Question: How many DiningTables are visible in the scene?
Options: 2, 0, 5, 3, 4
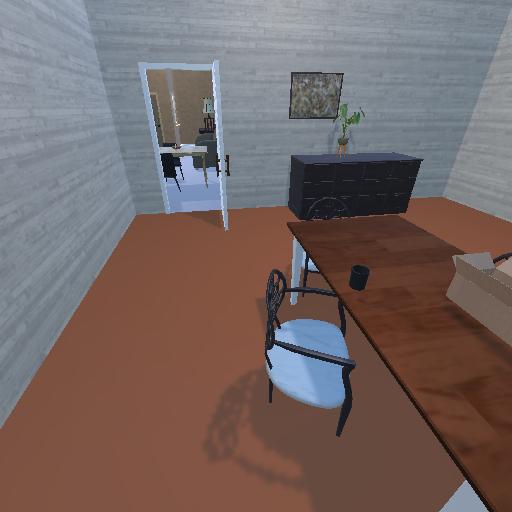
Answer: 2